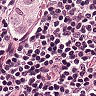
Metastatic tissue present: yes